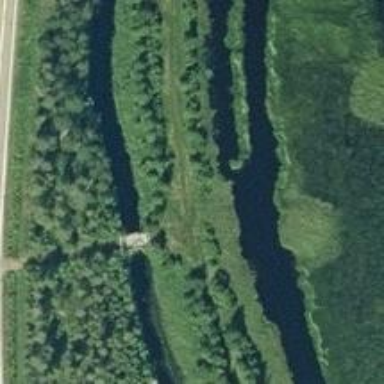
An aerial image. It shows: Path on bridge.